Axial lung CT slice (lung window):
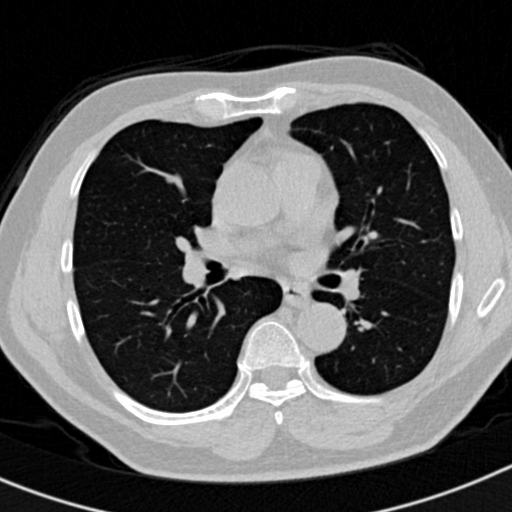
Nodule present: no